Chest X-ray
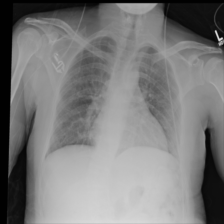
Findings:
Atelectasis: negative
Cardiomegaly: negative
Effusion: negative
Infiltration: positive
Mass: negative
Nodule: negative
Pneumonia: negative
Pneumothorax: negative
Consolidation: negative
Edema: negative
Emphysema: negative
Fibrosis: negative
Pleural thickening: negative
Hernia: negative